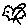
Label: bird